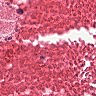
Metastatic tissue present: no